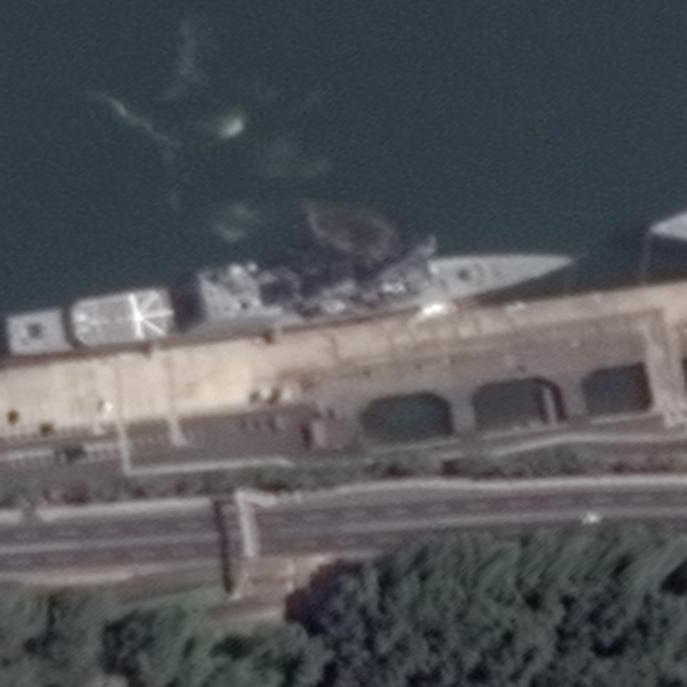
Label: Abukuma-class_frigate